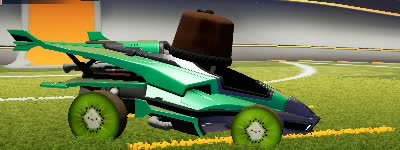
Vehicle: aftershock